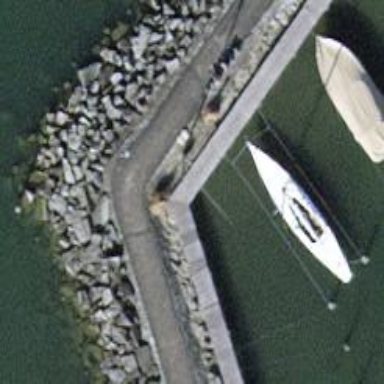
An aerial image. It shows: Man-made pier.